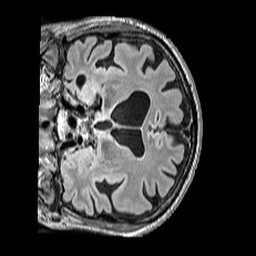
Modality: FLAIR
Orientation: coronal
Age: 75
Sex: male
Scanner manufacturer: siemens
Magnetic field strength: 3 T
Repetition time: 5 s
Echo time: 0.387 s